Interaction volume radius: 10 \u00c5
Interaction volume height: 10 \u00c5
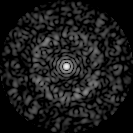
Disorder parameter: 0.8554